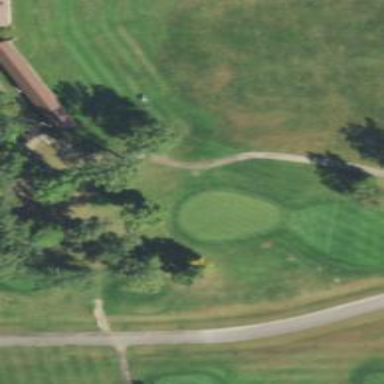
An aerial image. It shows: View of golf hole.